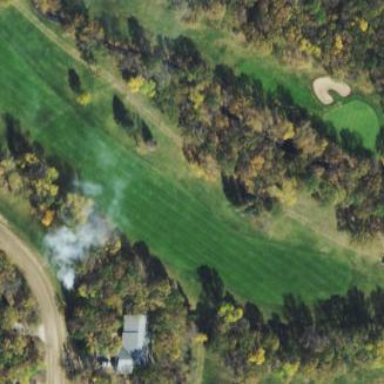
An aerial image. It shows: Golf fairway in the image.